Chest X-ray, PA view. Patient: 60 years old, sex F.
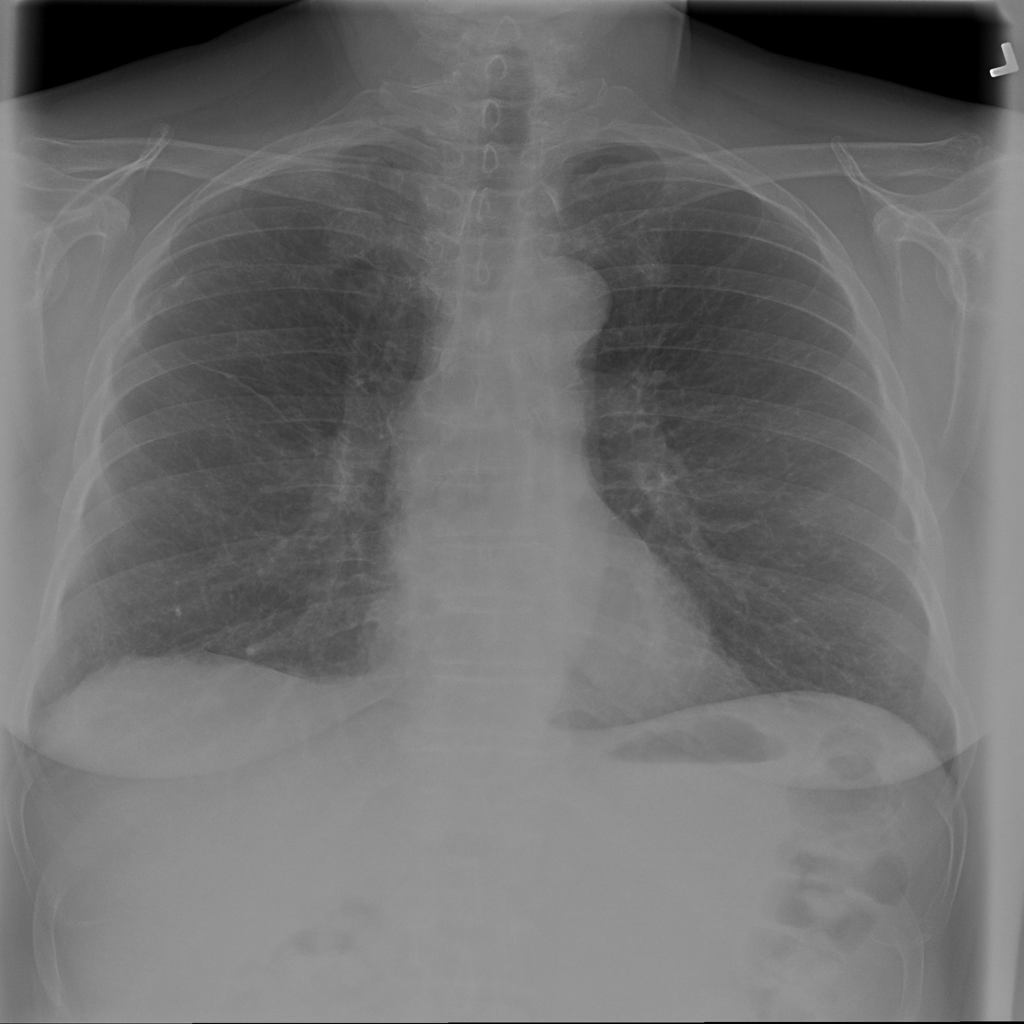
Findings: Pleural_Thickening